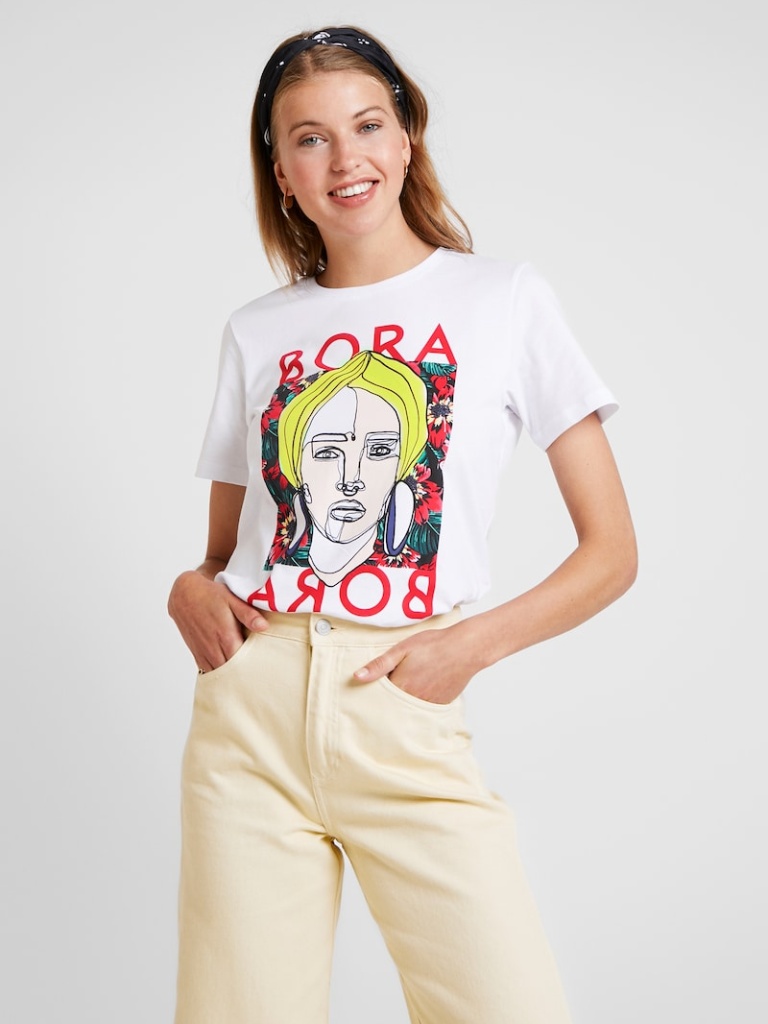
cotton relaxed short sleeve hip length French Tucked crew t-shirt